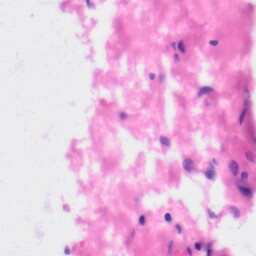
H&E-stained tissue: Kidney